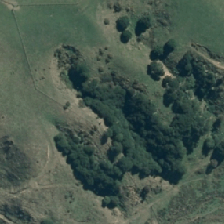
Land cover: manuka_kanuka